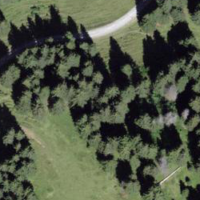
EUNIS habitat code: 43
Species observed at this site:
Campanula barbata